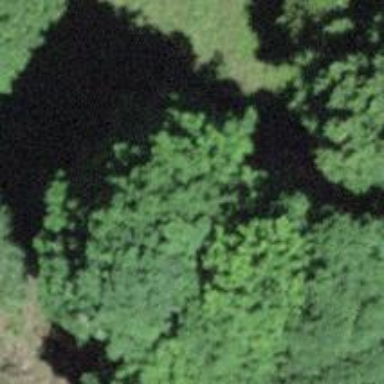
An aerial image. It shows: Cabin.